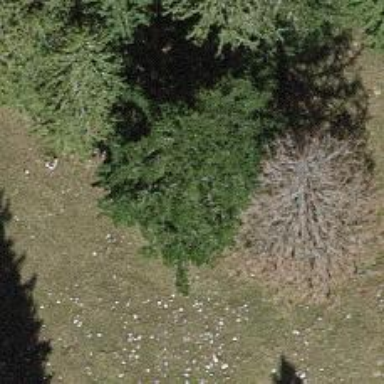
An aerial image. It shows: Single tag "natural: tree."